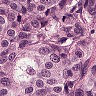
Metastatic tissue present: yes